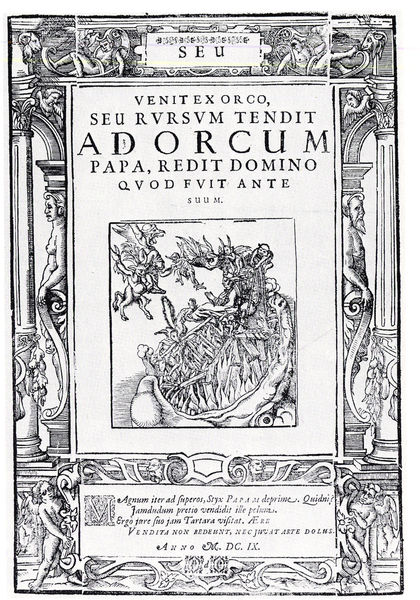
Titel: Seu Venit Ex Orco
Künstler: Cranach-Werkstatt
Institution: (Seriendruck)
Schlagwörter: angriff, kampf, mann, weiß, frauen, menschen, grau, männer, schwarz, säule, säulen, zeichnung, muster, ornament, architektur, rahmen, sockel, bild, kirche, auge, figur, boot, fliegen, pferd, engel, ranken, skulptur, holzschnitt, schrift, bogen, grafik, graphik, figuren, papst, inschrift, dekor, deckel, antike, buch, brennen, flammen, druck, schwarz-weiss, schraffur, radierung, stich, titel, lithografie, seite, illustration, text, buchstaben, fliegend, überschrift, titelblatt, buchdeckel, buchtitel, deckblatt, portal, fisch, hölle, orkus, teufel, fabelwesen, rechteckig, karyatide, kupferstich, miniatur, satan, bedrohen, drache, domino, federzeichnung, latein, lateinisch, schwarzwei, frontispiz, atlas, schlund, engek, anno, papa, rachen, hälle, ad orcum, initiale m, florale, redit, meagnum, seu, schtif